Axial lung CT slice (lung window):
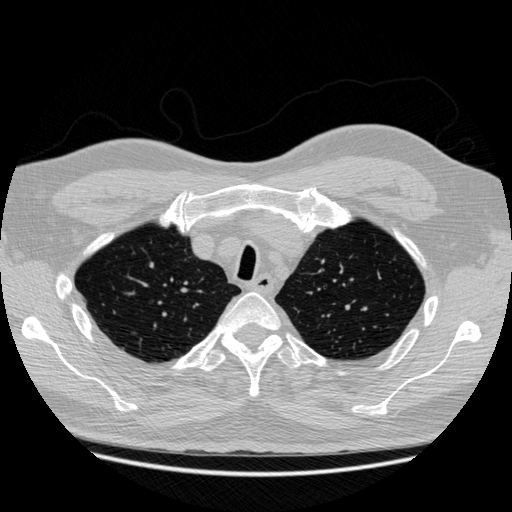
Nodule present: no